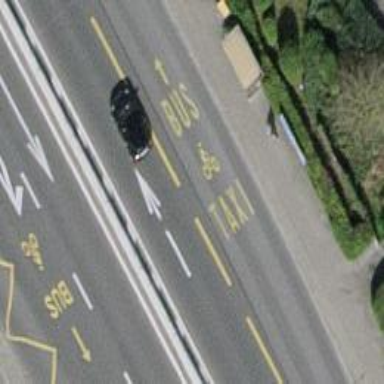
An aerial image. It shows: Bus stop for trolleybuses with designated stop position for public transport.